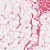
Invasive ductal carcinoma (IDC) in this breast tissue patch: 0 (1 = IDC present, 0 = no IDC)